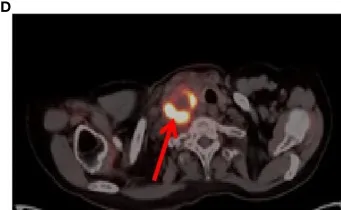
Tumor recurrence and metastasis region. , Supraclavicular fossa lymph nodes.
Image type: radiology (pet)